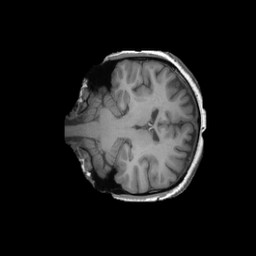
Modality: T1w
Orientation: coronal
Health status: ill
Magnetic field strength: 3 T